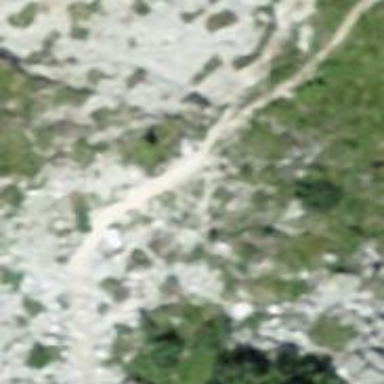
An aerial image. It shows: Path.